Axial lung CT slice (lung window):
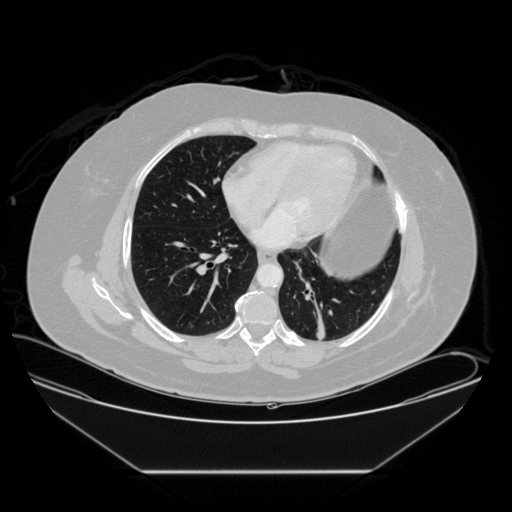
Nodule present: no